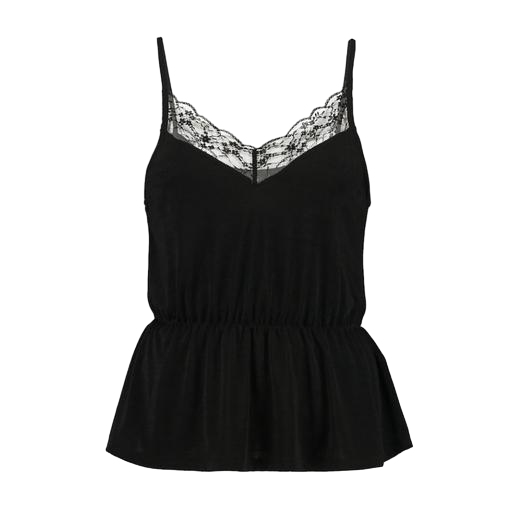
black dentelle lace-detail camisole, black charlotte lace cami top peplum, black curve cami rib lace, white background